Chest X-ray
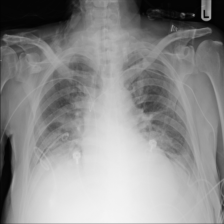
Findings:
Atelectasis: negative
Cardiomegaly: negative
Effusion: negative
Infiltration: negative
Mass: negative
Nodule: negative
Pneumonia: negative
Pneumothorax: negative
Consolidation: negative
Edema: negative
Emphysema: negative
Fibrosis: negative
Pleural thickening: negative
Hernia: negative